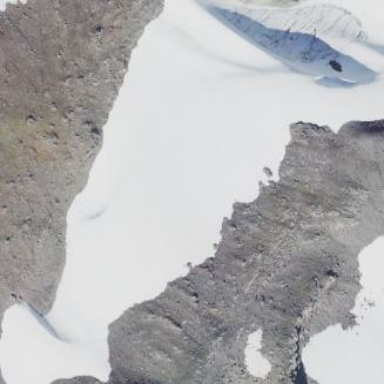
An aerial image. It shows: Stunning view of glacier.